Question: I am trying to set a JDBC connection to Sql Server 2008. I have created a database in Sql Server with this information:
'''
CREATE LOGIN xtest WITH PASSWORD = 'berenjenas7(((';
GO
CREATE USER samxtest FOR LOGIN xtest;
GO
GRANT SELECT TO samxtest;
GO
GRANT INSERT TO samxtest;
GO
GRANT UPDATE TO samxtest;
GO
GRANT DELETE TO samxtest;
GO
'''
I installed the JDBC driver from here: <URL>
and <URL>.
I left the default port 1433 in the code. The following picture should be proof that this is really the port:

And of course I changed the connection string to:
'''
String connectionUrl = "jdbc:sqlserver://localhost:1433;databaseName=XTest;user=samxtest;password=berenjenas7(((";
'''
I don't understand what is wrong?
The error I get is:
> com.microsoft.sqlserver.jdbc.SQLServerException: Login failed for user
'samxtest'. ClientConnectionId:2344af..... at
com.microsoft.sqlserver.jdbc.SQLServerException.makeFromDatabaseError(SQLServerException.java:216)
at
com.microsoft.sqlserver.jdbc.TDSTokenHandler.onEOF(tdsparser.java:254)
at com.microsoft.sqlserver.jdbc.TDSParser.parse(tdsparser.java:84)
at
com.microsoft.sqlserver.jdbc.SQLServerConnection.sendLogon(SQLServerConnection.java:2908)
at
com.microsoft.sqlserver.jdbc.SQLServerConnection.logon(SQLServerConnection.java:2234)
at
com.microsoft.sqlserver.jdbc.SQLServerConnection.access$000(SQLServerConnection.java:41)
at
com.microsoft.sqlserver.jdbc.SQLServerConnection$LogonCommand.doExecute(SQLServerConnection.java:2220)
at
com.microsoft.sqlserver.jdbc.TDSCommand.execute(IOBuffer.java:5696)
at
com.microsoft.sqlserver.jdbc.SQLServerConnection.executeCommand(SQLServerConnection.java:1715)
at
com.microsoft.sqlserver.jdbc.SQLServerConnection.connectHelper(SQLServerConnection.java:1326)
at
com.microsoft.sqlserver.jdbc.SQLServerConnection.login(SQLServerConnection.java:991)
at
com.microsoft.sqlserver.jdbc.SQLServerConnection.connect(SQLServerConnection.java:827)
at
com.microsoft.sqlserver.jdbc.SQLServerDriver.connect(SQLServerDriver.java:1012)
at java.sql.DriverManager.getConnection(Unknown Source) at
java.sql.DriverManager.getConnection(Unknown Source) at
connectURL.main(connectURL.java:18)
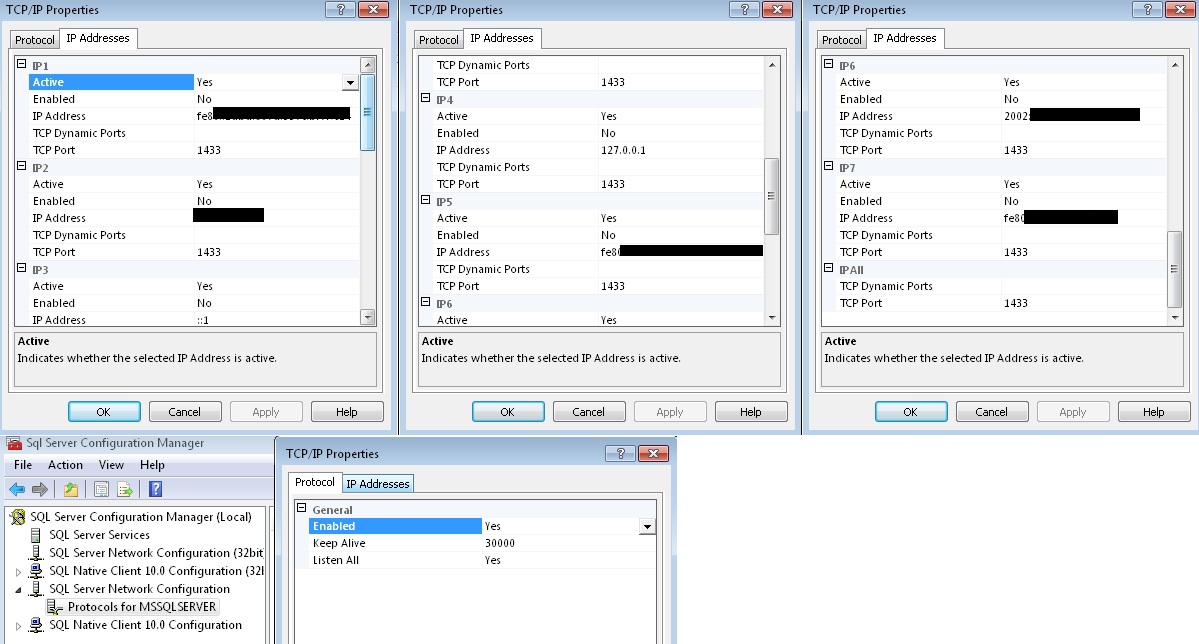
Answer: Misread:
Make sure that Authentication Mode of the SQL server "Mixed Mode (Windows Authentication and SQL Server Authentication)".
Run following script to change the authentication
'''
LOGIN xtest ENABLE
ALTER LOGIN samxtest WITH PASSWORD = 'password'
'''